Field crop: maize
Growth stage: 2
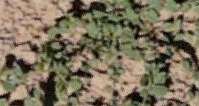
Species: convolvulus